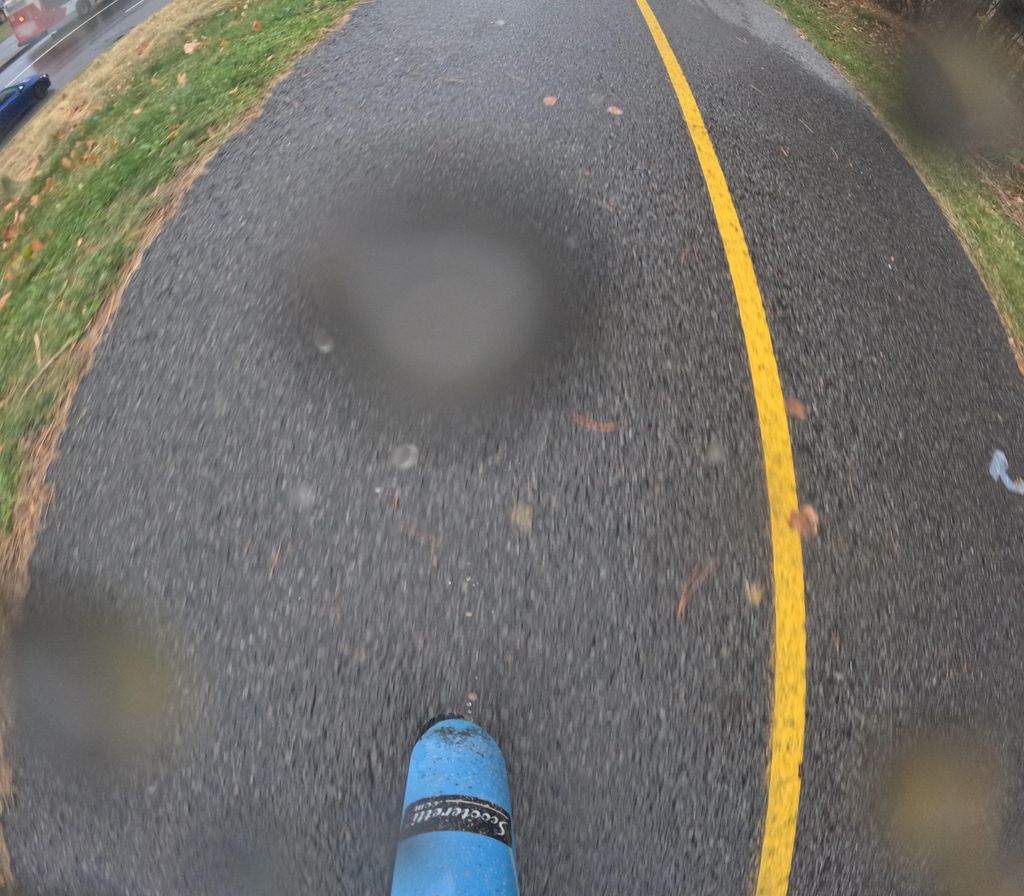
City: ottawa-gatineau